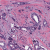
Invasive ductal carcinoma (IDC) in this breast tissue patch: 1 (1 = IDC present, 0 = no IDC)